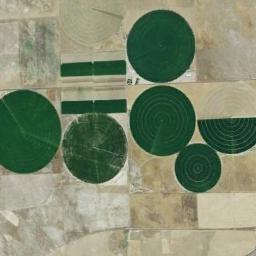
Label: circular_farmland